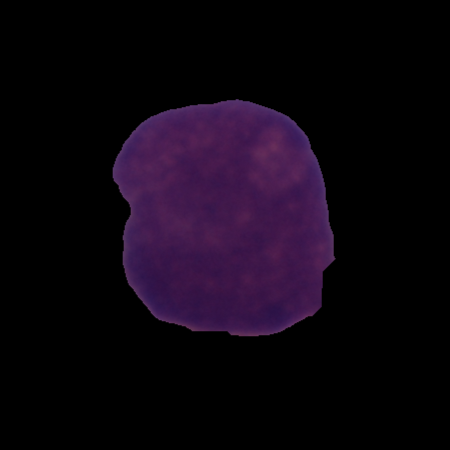
Label: cancer